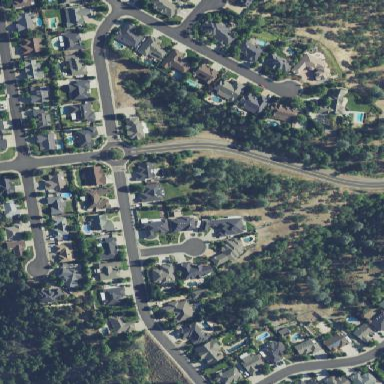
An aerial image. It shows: Residential area in subdivision.